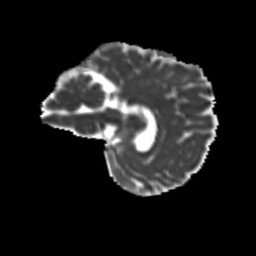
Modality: MD
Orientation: sagittal
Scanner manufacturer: siemens
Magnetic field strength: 3 T
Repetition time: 9.2 s
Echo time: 0.084 s